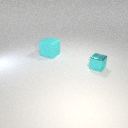
large cyan rubber cube behind small cyan metal cube